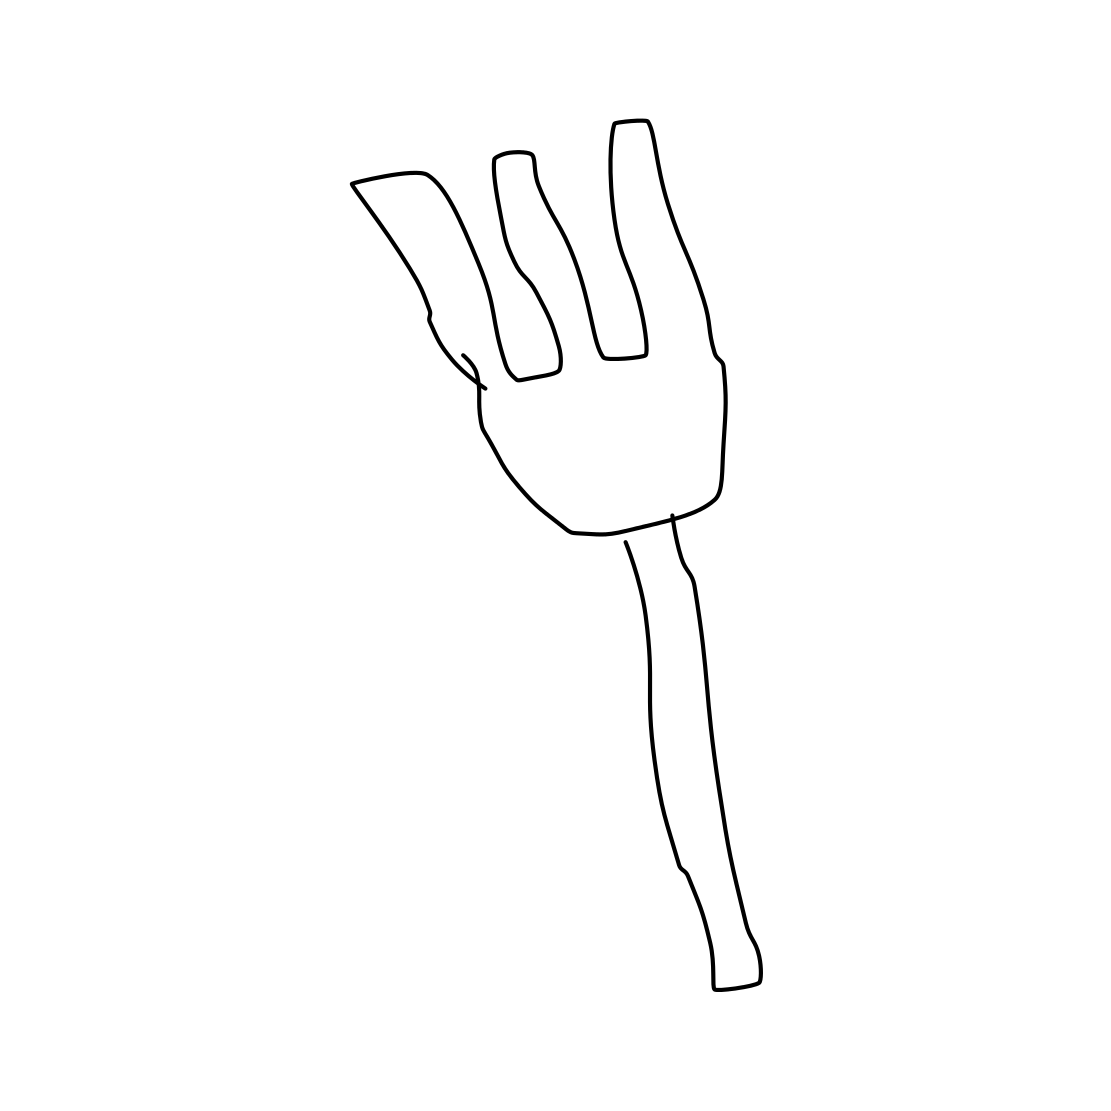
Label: fork